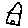
Label: house